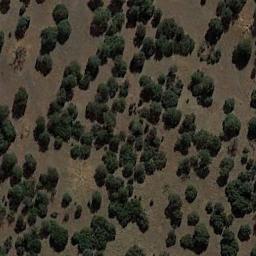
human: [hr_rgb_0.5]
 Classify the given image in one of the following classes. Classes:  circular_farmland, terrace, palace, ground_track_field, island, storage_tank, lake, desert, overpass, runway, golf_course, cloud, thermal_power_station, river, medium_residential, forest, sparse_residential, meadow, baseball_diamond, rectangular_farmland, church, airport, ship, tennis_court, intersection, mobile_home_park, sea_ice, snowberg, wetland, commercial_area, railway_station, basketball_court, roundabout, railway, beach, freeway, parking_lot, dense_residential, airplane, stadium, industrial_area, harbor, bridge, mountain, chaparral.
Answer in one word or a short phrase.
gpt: chaparral